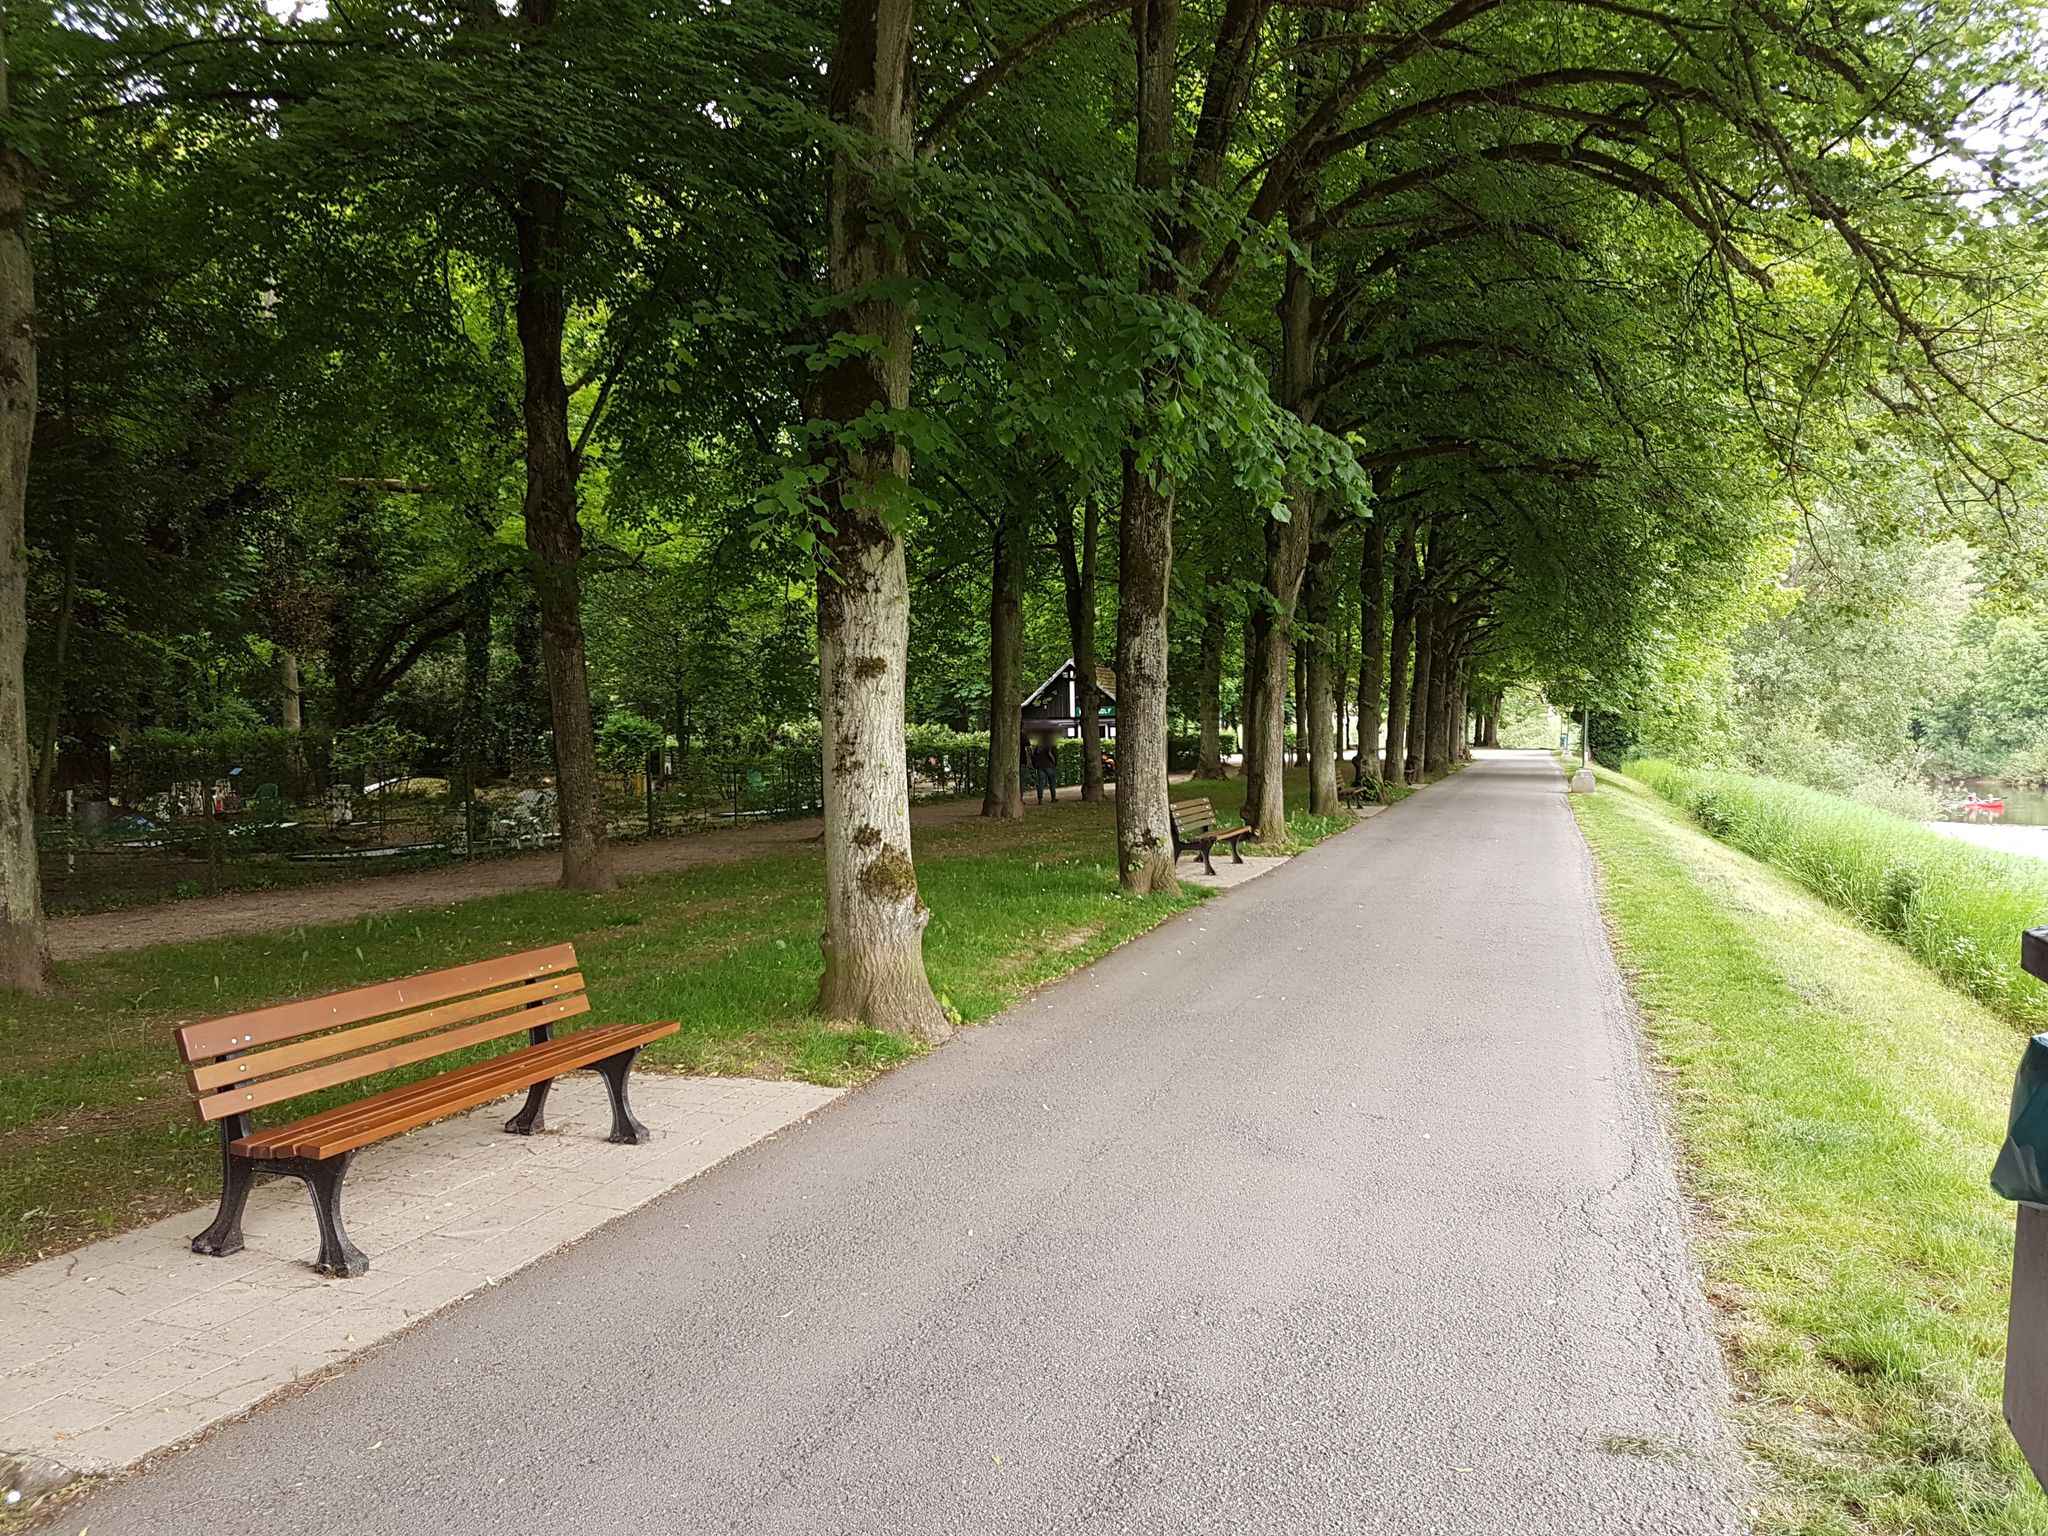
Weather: clear
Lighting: day
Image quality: good
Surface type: walking surface
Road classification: cycleway
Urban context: semi-dense urban cluster
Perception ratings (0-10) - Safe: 9.24, Lively: 3.88, Beautiful: 8.37, Boring: 6.09, Depressing: 2.21, Wealthy: 8.97